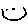
Label: smiley face